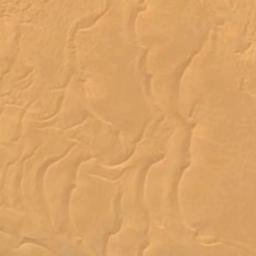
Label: desert